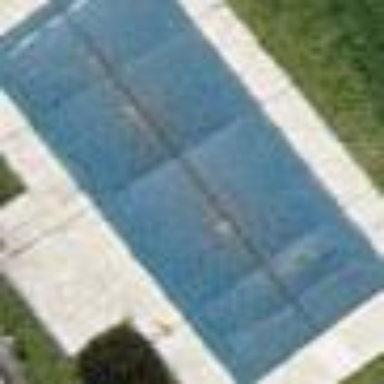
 perfect for swimming and other water activities."